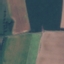
Land use / land cover class: AnnualCrop